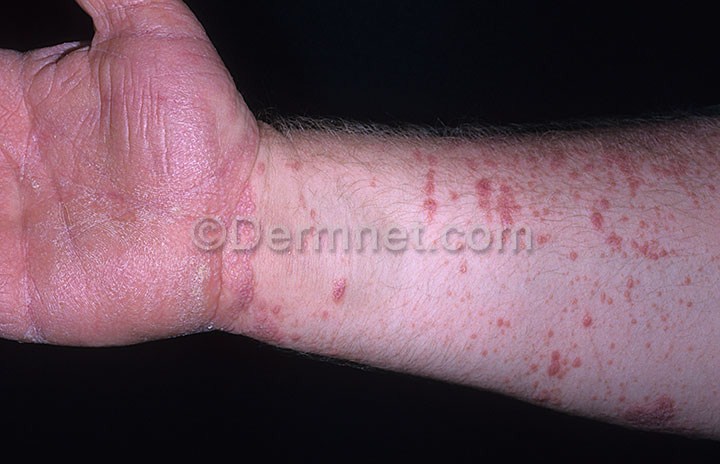
Disease: Nail Fungus and other Nail Disease